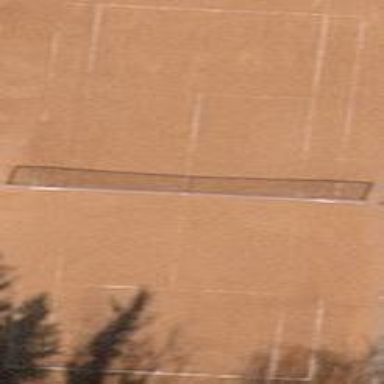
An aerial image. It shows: Tennis court on pitch designated for leisure land.